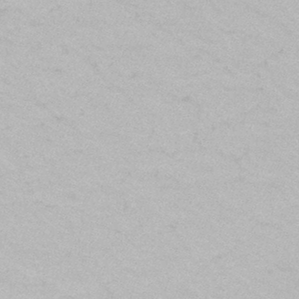
Label: frost